Question: I am working on Passenger information system (Train).So trains send their location to my server using socket on port .So i should get their locations and show them to passengers . The message that comes from the trains has a template that i should follow that. As you can see here :

So as you can see here we have 6 variables .. The first variable is(4 byte) and etc.
In my server i have to detect these variable but i don't know how can i detect them from the message .
'''
static void Listeners()
{
Socket socketForClient = tcpListener.AcceptSocket();
if (socketForClient.Connected)
{
Console.WriteLine("Client:" + socketForClient.RemoteEndPoint + " now connected to server.");
NetworkStream networkStream = new NetworkStream(socketForClient);
System.IO.StreamWriter streamWriter =
new System.IO.StreamWriter(networkStream);
System.IO.StreamReader streamReader =
new System.IO.StreamReader(networkStream);
while (true)
{
TimeTableRepository objTimeTableRepository = new TimeTableRepository();
SensorRepository objSensorRepository = new SensorRepository();
ArrivalTimeRepository objArrivalTimeRepository=new ArrivalTimeRepository();
TrainRepository objTrainRepository = new TrainRepository();
// OnlineTrainRepository ObjOnlineTrainrepository = new OnlineTrainRepository();
//-----
string theString = streamReader.ReadLine();
}
}
}
'''
Here is my to port 8080 and is the message that is send by trains.My problem is how can i detect this parameters (Message source,message destination and etc) from ?I mean i need the value of them to store in database .
best regards
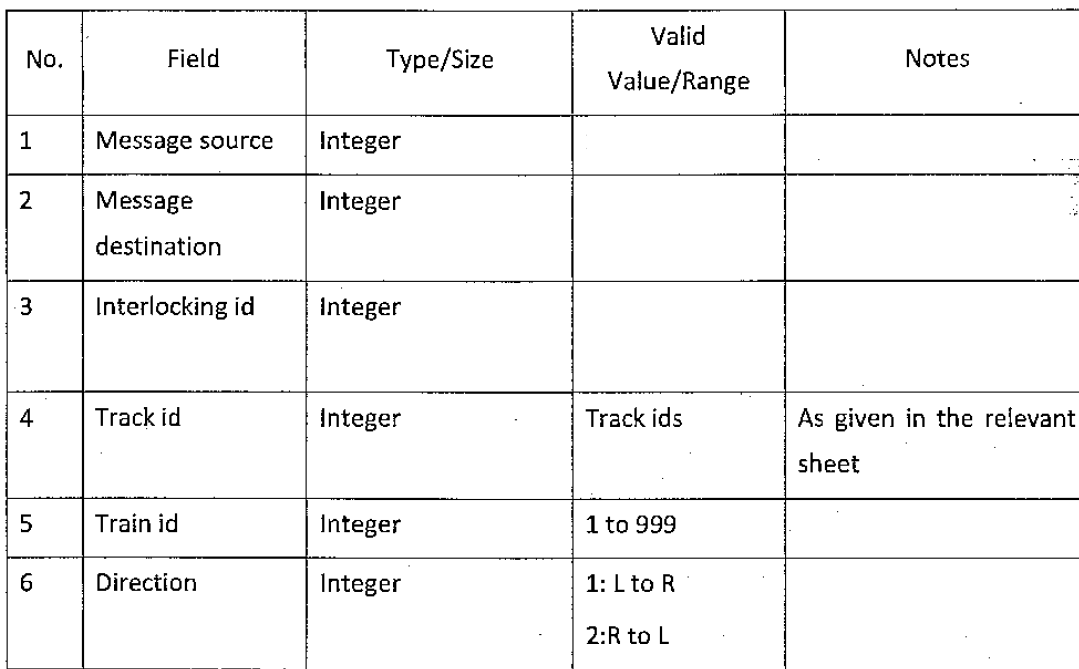
Answer: Looks like you don't need to detect anything and definitely should be slapping this in a string to try and parse.
You already know you are getting a bunch of integers back. You even know what order they are in. Use a <URL>' to read the message's numbers one after another.
I must also highly recommend you to look into 'using' statements for your streams.
'''
using (var reader = new BinaryReader(networkStream))
{
var messageSource = reader.ReadInt32();
var messageDestination = reader.ReadInt32();
... and so on ...
}
'''